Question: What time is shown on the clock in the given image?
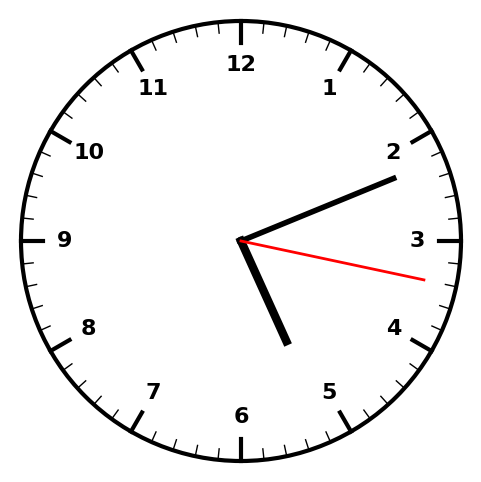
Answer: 05:11:17